Question: I have problems getting MatteBorder to work with right-to-left component orientation. The code below illustrates the problem.
I place one JPanel inside another JPanel. Both JPanels have a MatteBorder. The inner border has thickness 10,10,10,10 whereas the outer border has thickness 20,20,20,10 (note that the outer border is asymmetrical).
If the JPanels have a component orientation of LEFT_TO_RIGHT, everything looks nice; but if the orientation is RIGHT_TO_LEFT, the borders overlap.

Consider the following code:
'''
import java.awt.*;
import javax.swing.*;
public class Xyzzy extends JFrame{
public static void main(String[] args) {
javax.swing.SwingUtilities.invokeLater(new Runnable() {
public void run() {
Xyzzy frame = new Xyzzy();
frame.setDefaultCloseOperation(JFrame.EXIT_ON_CLOSE);
frame.setLayout(new FlowLayout(FlowLayout.RIGHT, 0, 5));
frame.setComponentOrientation(ComponentOrientation.RIGHT_TO_LEFT);
{
JPanel outer = new JPanel();
outer.setLayout(new FlowLayout(FlowLayout.RIGHT, 0, 5));
outer.setComponentOrientation(ComponentOrientation.RIGHT_TO_LEFT);
outer.setBorder(BorderFactory.createMatteBorder(20, 20, 20, 10, Color.black));
JPanel inner = new JPanel();
inner.setLayout(new FlowLayout(FlowLayout.RIGHT, 0, 5));
inner.setComponentOrientation(ComponentOrientation.RIGHT_TO_LEFT);
inner.setBorder(BorderFactory.createMatteBorder(10, 10, 10, 10, Color.red));
inner.add(Box.createRigidArea(new Dimension(10,10)));
outer.add(inner);
frame.add(outer);
}
{
JPanel outer = new JPanel();
outer.setLayout(new FlowLayout(FlowLayout.LEFT, 0, 5));
outer.setComponentOrientation(ComponentOrientation.LEFT_TO_RIGHT);
outer.setBorder(BorderFactory.createMatteBorder(20, 20, 20, 10, Color.blue));
JPanel inner = new JPanel();
inner.setLayout(new FlowLayout(FlowLayout.LEFT, 0, 5));
inner.setComponentOrientation(ComponentOrientation.LEFT_TO_RIGHT);
inner.setBorder(BorderFactory.createMatteBorder(10, 10, 10, 10, Color.yellow));
inner.add(Box.createRigidArea(new Dimension(10,10)));
outer.add(inner);
frame.add(outer);
}
frame.setSize(600, 600);
frame.setVisible(true);
}
});
}
}
'''
The first half of the code generates RIGHT_TO_LEFT JPanels with black and red borders, the second half generates LEFT_TO_RIGHT JPanels with yellow and blue borders. If you run the program you will see the yellow borders nicely within in the blue borders, but the red borders overlap the black ones.
Why?
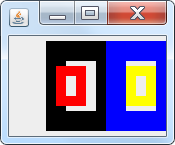
Answer: Note: this is an answer - just an extended comment with code :-)
Stripped out a bit from the OPs example, to concentrate on the FlowLayout-issue-with-asym-borders-in-RToL - added a label instead of the rigid area to better (for me :-) see where it is located. The layout is simply going nuts ...
'''
public void run() {
MatteBorderCO frame = new MatteBorderCO();
frame.setDefaultCloseOperation(JFrame.EXIT_ON_CLOSE);
frame.setLayout(new FlowLayout());
frame.add(createRToLPanel(50, 100, true));
frame.add(createRToLPanel(100, 100, true));
frame.add(createRToLPanel(100, 50, true));
frame.setSize(600, 600);
frame.setVisible(true);
}
private JPanel createRToLPanel(int leftInset, int rightInset, boolean matte) {
JPanel outer = new JPanel();
Border asymBorder = matte ?
BorderFactory.createMatteBorder(20, leftInset, 20, rightInset, Color.black) :
BorderFactory.createEmptyBorder(20, leftInset, 20, rightInset) ;
outer.setBorder(BorderFactory.createCompoundBorder(
asymBorder, BorderFactory.createLineBorder(Color.RED)
));
JPanel inner = new JPanel();
inner.setBackground(Color.YELLOW);
inner.setBorder(BorderFactory.createLineBorder(Color.BLUE));
inner.add(new JLabel("RToL"));
outer.add(inner);
outer.applyComponentOrientation(ComponentOrientation.RIGHT_TO_LEFT);
return outer;
}
'''
Culprit is an incorrect calculation of location in flowLayout.moveComponents:
'''
if (ltr) {
m.setLocation(x, cy);
} else { // RtoL orientation
// here's the error: location is adjusted relative to the target width
// without taking the insets into account ...
m.setLocation(target.width - x - m.width, cy);
}
'''
removed the assumed "simple" fix - not good enough ;-)
couldn't resist, here's a FixedFlowLayout (formally untested, just used in the example above which looks fine with it!)
'''
public static class FixedFlowLayout extends FlowLayout {
/**
* C&p mostly - RToL border fix implemented.
*/
protected int moveComponents(Container target, int x, int y, int width,
int height, int rowStart, int rowEnd, boolean ltr,
boolean useBaseline, int[] ascent, int[] descent) {
switch (getAlignment()) {
case LEFT:
x += ltr ? 0 : width;
break;
case CENTER:
x += width / 2;
break;
case RIGHT:
x += ltr ? width : 0;
break;
case LEADING:
break;
case TRAILING:
x += width;
break;
}
int maxAscent = 0;
int nonbaselineHeight = 0;
int baselineOffset = 0;
if (useBaseline) {
int maxDescent = 0;
for (int i = rowStart; i < rowEnd; i++) {
Component m = target.getComponent(i);
if (m.isVisible()) {
if (ascent[i] >= 0) {
maxAscent = Math.max(maxAscent, ascent[i]);
maxDescent = Math.max(maxDescent, descent[i]);
} else {
nonbaselineHeight = Math.max(m.getHeight(),
nonbaselineHeight);
}
}
}
height = Math.max(maxAscent + maxDescent, nonbaselineHeight);
baselineOffset = (height - maxAscent - maxDescent) / 2;
}
int right = target.getWidth() - target.getInsets().right - getHgap();
for (int i = rowStart; i < rowEnd; i++) {
Component m = target.getComponent(i);
if (m.isVisible()) {
int cy;
if (useBaseline && ascent[i] >= 0) {
cy = y + baselineOffset + maxAscent - ascent[i];
} else {
cy = y + (height - m.getHeight()) / 2;
}
if (ltr) {
m.setLocation(x, cy);
x += m.getWidth() + getHgap();
} else {
m.setLocation(right - m.getWidth(), cy);
right -= m.getWidth() + getHgap();
}
}
}
return height;
}
/**
* C&p, to be able to call the fixed moveComponent.
*/
@Override
public void layoutContainer(Container target) {
synchronized (target.getTreeLock()) {
Insets insets = target.getInsets();
int maxwidth = target.getWidth()
- (insets.left + insets.right + getHgap() * 2);
int nmembers = target.getComponentCount();
int x = 0, y = insets.top + getVgap();
int rowh = 0, start = 0;
boolean ltr = target.getComponentOrientation().isLeftToRight();
boolean useBaseline = getAlignOnBaseline();
int[] ascent = null;
int[] descent = null;
if (useBaseline) {
ascent = new int[nmembers];
descent = new int[nmembers];
}
for (int i = 0; i < nmembers; i++) {
Component m = target.getComponent(i);
if (m.isVisible()) {
Dimension d = m.getPreferredSize();
m.setSize(d.width, d.height);
if (useBaseline) {
int baseline = m.getBaseline(d.width, d.height);
if (baseline >= 0) {
ascent[i] = baseline;
descent[i] = d.height - baseline;
} else {
ascent[i] = -1;
}
}
if ((x == 0) || ((x + d.width) <= maxwidth)) {
if (x > 0) {
x += getHgap();
}
x += d.width;
rowh = Math.max(rowh, d.height);
} else {
rowh = moveComponents(target, insets.left + getHgap(),
y, maxwidth - x, rowh, start, i, ltr,
useBaseline, ascent, descent);
x = d.width;
y += getVgap() + rowh;
rowh = d.height;
start = i;
}
}
}
moveComponents(target, insets.left + getHgap(), y, maxwidth - x,
rowh, start, nmembers, ltr, useBaseline, ascent,
descent);
}
}
public FixedFlowLayout() {
}
public FixedFlowLayout(int align, int hgap, int vgap) {
super(align, hgap, vgap);
}
public FixedFlowLayout(int align) {
super(align);
}
}
'''